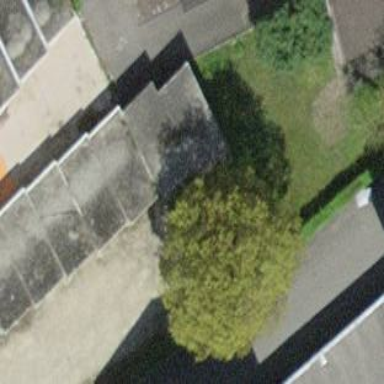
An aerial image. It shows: Garage building.